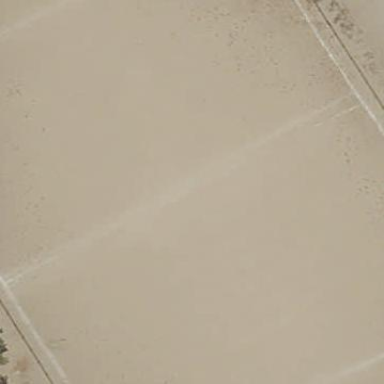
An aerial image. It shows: Soccer pitch with dirt surface for leisure land.